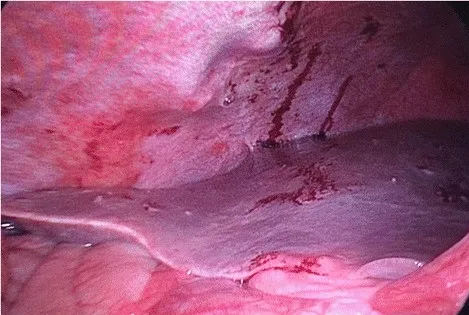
Laparoscopic operative photograph. The bloody perihepatitis associated with adhesions between the liver capsula and abdominal wall.
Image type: medical_photograph (other_medical_photograph)